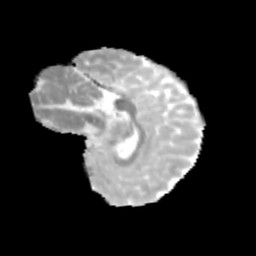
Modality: MD
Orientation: sagittal
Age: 9
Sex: female
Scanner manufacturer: siemens
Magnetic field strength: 3 T
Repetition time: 3.8 s
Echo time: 0.07 s